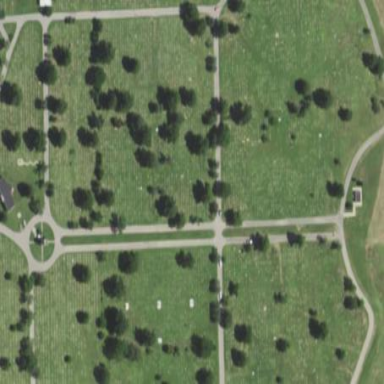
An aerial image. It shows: Cemetery.